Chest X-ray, AP view. Patient: 44 years old, sex F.
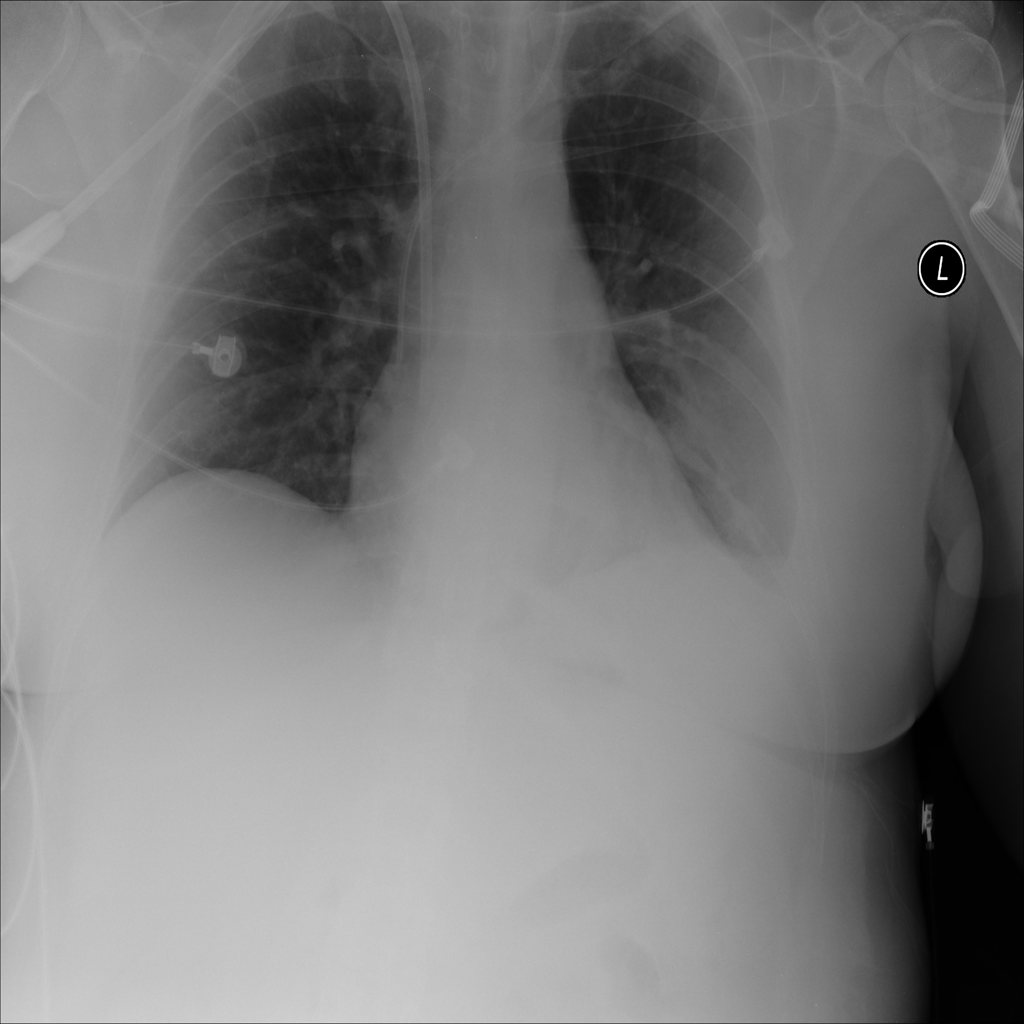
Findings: Atelectasis, Edema, Effusion